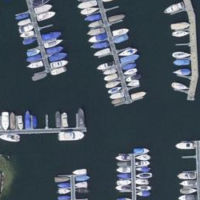
EUNIS habitat code: 14
Species observed at this site:
Anas platyrhynchos